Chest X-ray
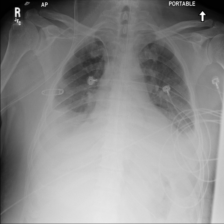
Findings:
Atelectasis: positive
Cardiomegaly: positive
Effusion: positive
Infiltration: positive
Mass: positive
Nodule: negative
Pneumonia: negative
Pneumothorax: negative
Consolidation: positive
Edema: negative
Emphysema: negative
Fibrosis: negative
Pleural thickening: positive
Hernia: negative